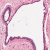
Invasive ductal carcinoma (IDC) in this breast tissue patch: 0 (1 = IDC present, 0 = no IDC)